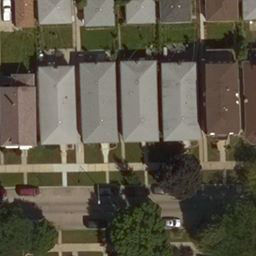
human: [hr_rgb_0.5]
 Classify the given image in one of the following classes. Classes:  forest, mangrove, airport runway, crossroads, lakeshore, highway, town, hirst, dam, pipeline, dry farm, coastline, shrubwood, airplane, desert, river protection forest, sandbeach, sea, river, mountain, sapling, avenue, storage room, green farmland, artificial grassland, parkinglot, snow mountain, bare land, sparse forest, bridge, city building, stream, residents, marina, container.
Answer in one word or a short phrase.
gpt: residents